Question: I am facing problem while creating a CustomView which draw a Rectangle and can re-size by its corners.
Following is my code.
'''
public class CustomView extends View {
Canvas canvas;
private Context mContext;
private Rect rectObj;
private Paint rectPaint;
private Matrix transform;
public CustomView(Context context) {
super(context);
mContext = context;
initView();
}
public CustomView(Context context, AttributeSet attrs) {
super(context, attrs);
mContext = context;
initView();
}
public CustomView(Context context, AttributeSet attrs, int defStyle) {
super(context, attrs, defStyle);
}
public void initView() {
rectPaint = new Paint();
rectPaint.setColor(Color.parseColor("#55000000"));
setFocusable(true); // necessary for getting the touch events
canvas = new Canvas();
// setting the start point for the balls
rectObj = new Rect(100, 100, 200, 200);
// Create a matrix to do rotation
transform = new Matrix();
}
@Override
public void onDraw(Canvas canvas) {
// This is an easy way to apply the same transformation (e.g.
// rotation)
// To the complete canvas.
canvas.setMatrix(transform);
// With the Canvas being rotated, we can simply draw
// All our elements (Rect and Point)
canvas.drawRect(rectObj, rectPaint);
}
}
'''
When I run this program, following output come.

As display in image, my "Rectangle"'s are but when I touch on "left-top corner of rectangle" on screen, are or something which are not match with original drawing.
I have to use to rotate that rectangle in next phase.
Whats going wrong in this code?
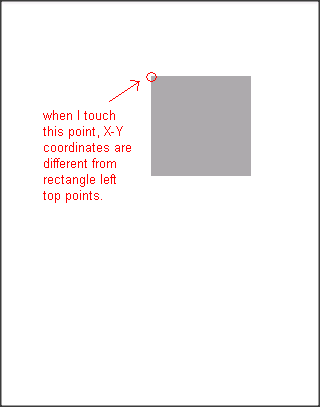
Answer: In the method 'onDraw(Canvas canvas)' one thing you should do is calling the method 'super.onDraw(cavas)', after that instead of doing 'canvas.setMatrix(transform);' you should do 'canvas.concat(transform);' because the canvas has an initial 'Matrix' with some values saved. Also, if you just need to rotate or translate that rect, you can rotate and translate the canvas by doing 'canvas.rotate(degree)' for example.